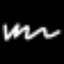
Label: squiggle